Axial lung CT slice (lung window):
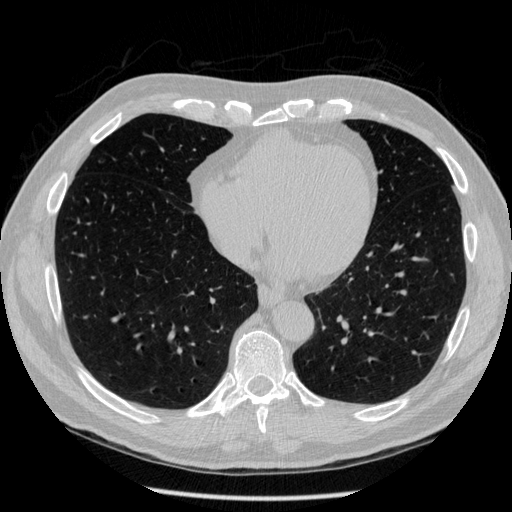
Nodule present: no